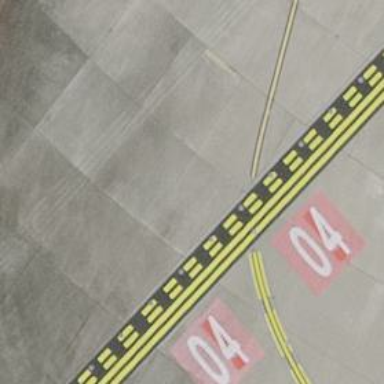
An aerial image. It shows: Runway holding position.